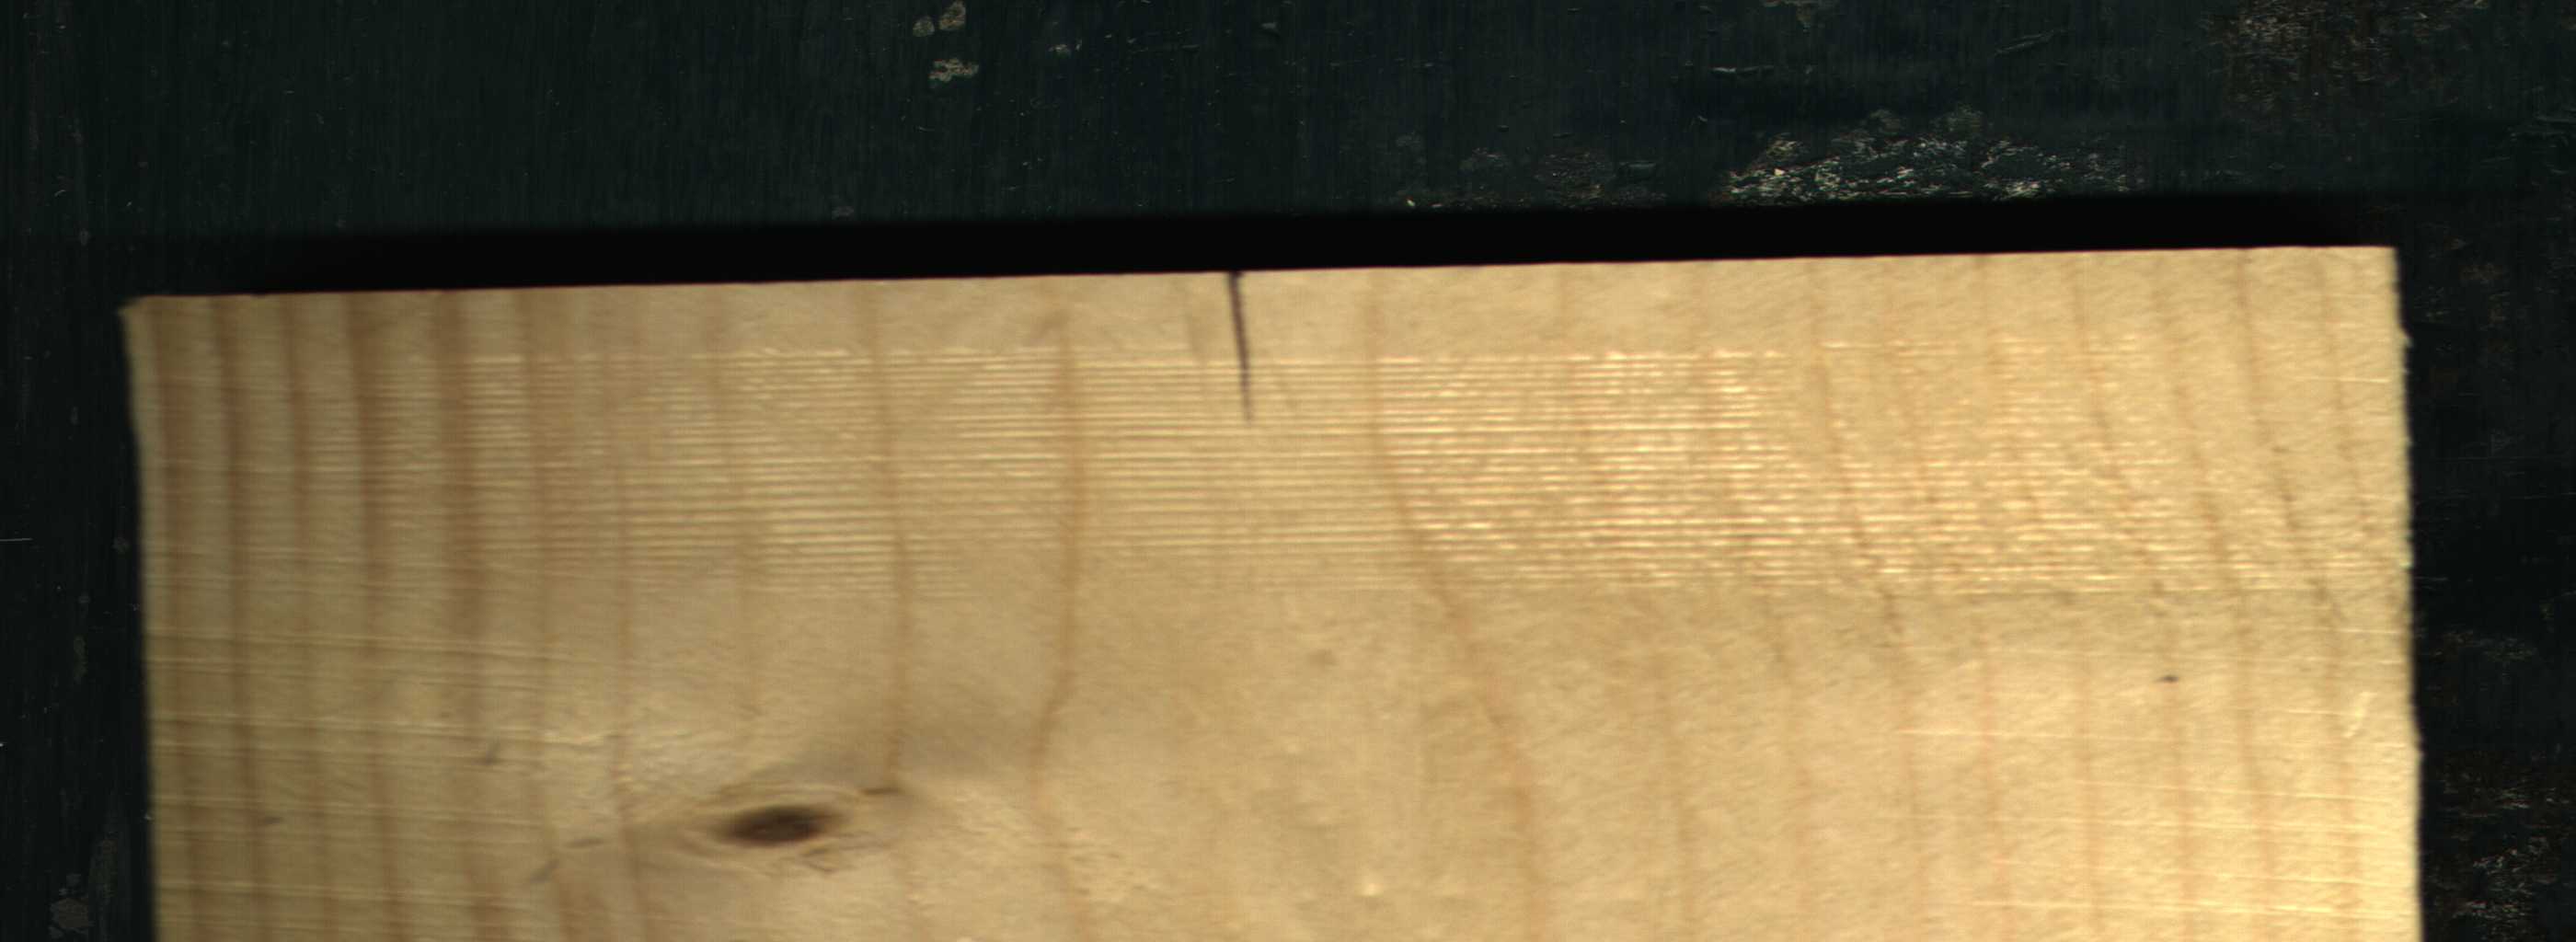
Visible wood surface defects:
Crack
Live_Knot